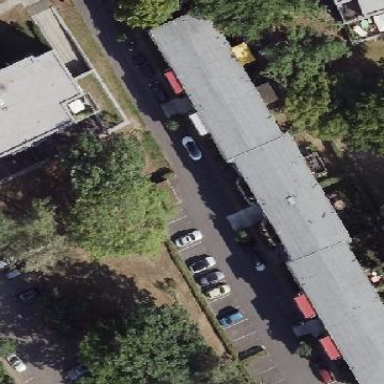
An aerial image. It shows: Flat-roofed apartment building.